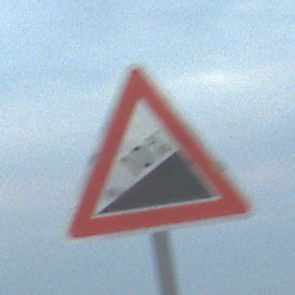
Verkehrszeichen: Steigung10
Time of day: SunriseSunset
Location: Outdoor (RoadRail)
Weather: PartlyCloudy
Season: NotSpecified
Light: Natural